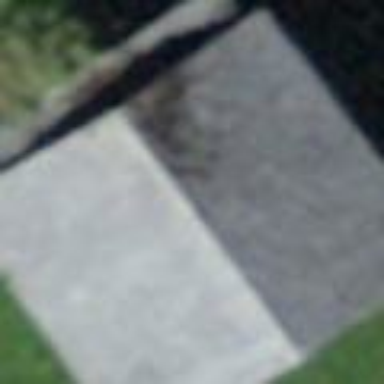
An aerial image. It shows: Barn.